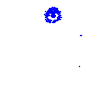
Particle: electron